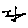
Label: zigzag